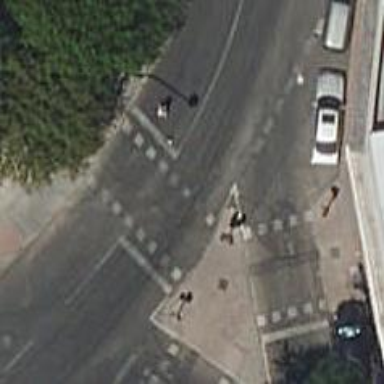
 with marked indicators for pedestrians."